Interaction volume radius: 10 \u00c5
Interaction volume height: 10 \u00c5
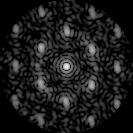
Disorder parameter: 0.4784